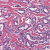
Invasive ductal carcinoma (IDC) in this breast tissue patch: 1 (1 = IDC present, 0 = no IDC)